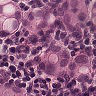
Metastatic tissue present: yes